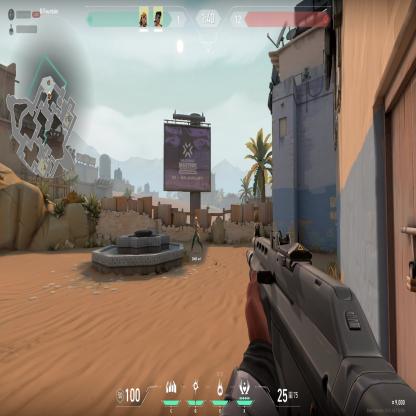
Label: teammate